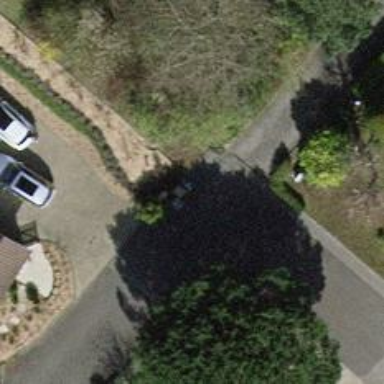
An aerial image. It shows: Residential road with asphalt surface and no sidewalks.